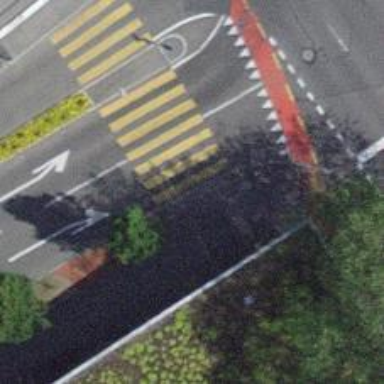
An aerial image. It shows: Kerb barrier.